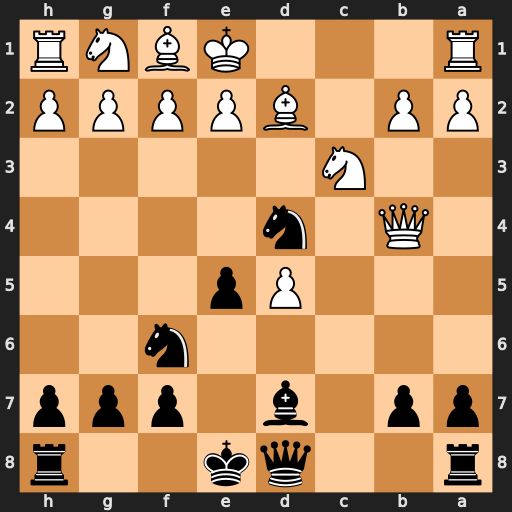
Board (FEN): r2qk2r/pp1b1ppp/5n2/3Pp3/1Q1n4/2N5/PP1BPPPP/R3KBNR
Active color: b
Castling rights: KQkq
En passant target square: -
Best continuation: Nc2+ Kd1 Nxb4